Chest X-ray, PA view. Patient: 19 years old, sex F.
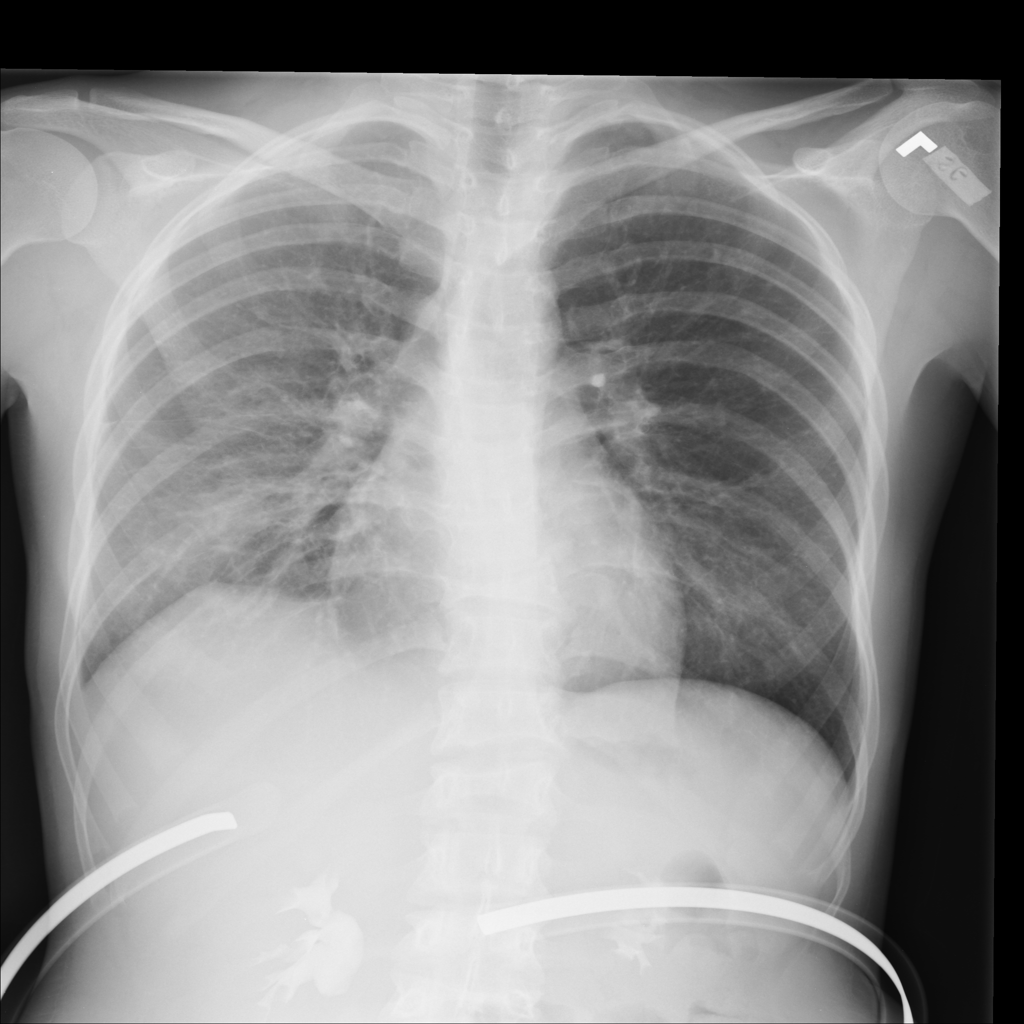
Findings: Atelectasis, Infiltration